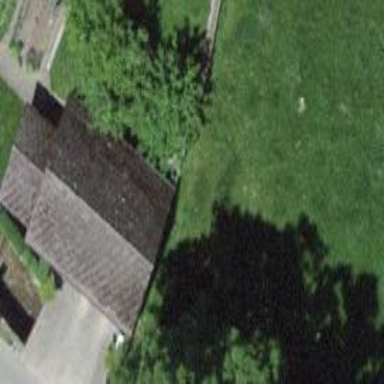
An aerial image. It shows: Garage building.